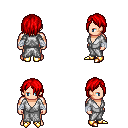
a pixel art fantasy rpg character, male body template, human, light skin, white robe, metal pants, red bangs hairstyle, white cloth bandages, gold boots, four views (front, back, left, right), 2x2 character sprite sheet, small pixel art, hard edges, no anti-aliasing